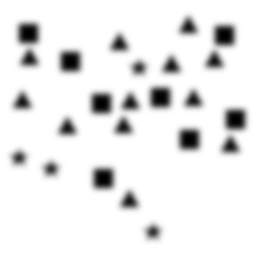
Squares: 8
Triangles: 12
Stars: 4
Total shapes: 24